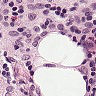
Metastatic tissue present: no